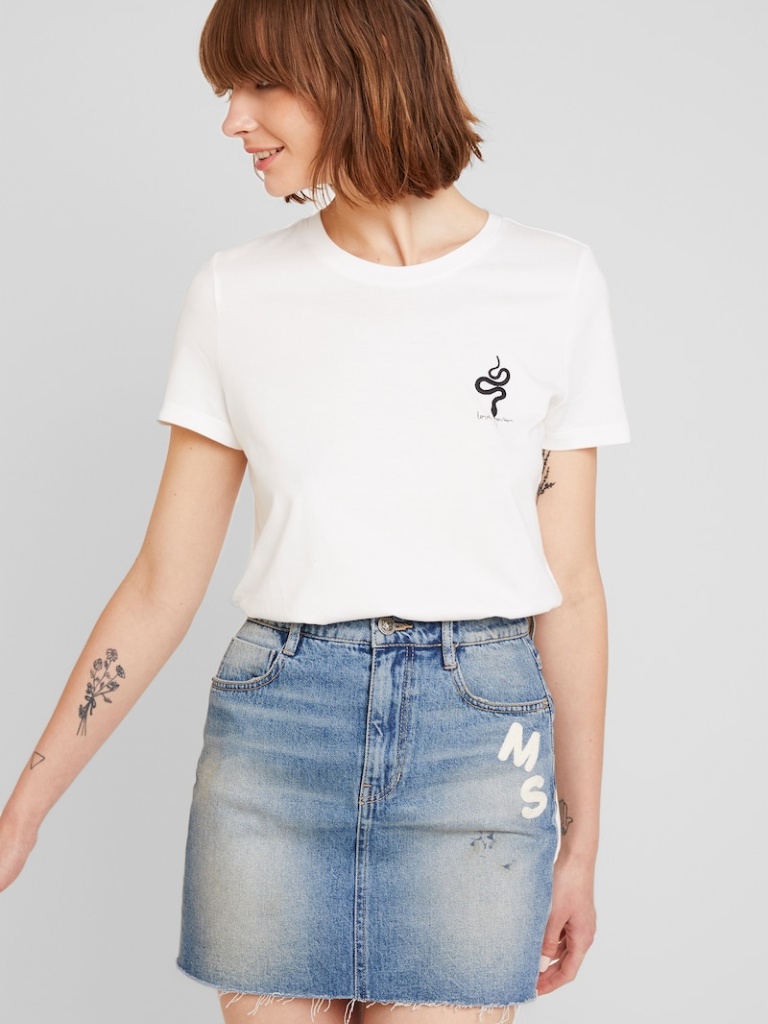
cotton relaxed short sleeve hip length French Tucked crew t-shirt